Question: When I initialize the UIActivityViewController and disable all actions, I still see a More button under the actions bar. Is there a way to remove it?

This is how I initialize it:
'''
let activityVC = UIActivityViewController(activityItems: objectsToShare, applicationActivities: nil)
activityVC.excludedActivityTypes = [UIActivityTypeAirDrop, UIActivityTypeAddToReadingList,UIActivityTypeCopyToPasteboard,UIActivityTypeSaveToCameraRoll,UIActivityTypePrint,UIActivityTypeAssignToContact,UIActivityTypeCopyToPasteboard]
'''
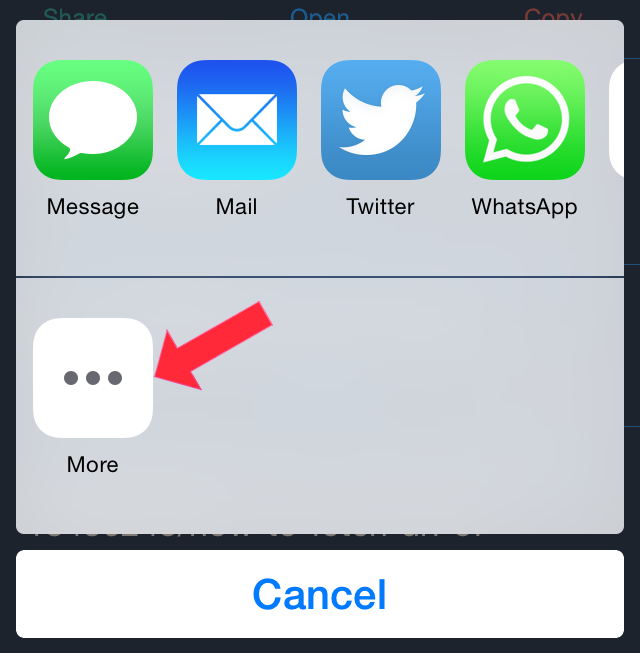
Answer: No, this is the button where the user choose to enable app extensions, and you are not allowed to hide extension the user chose to display